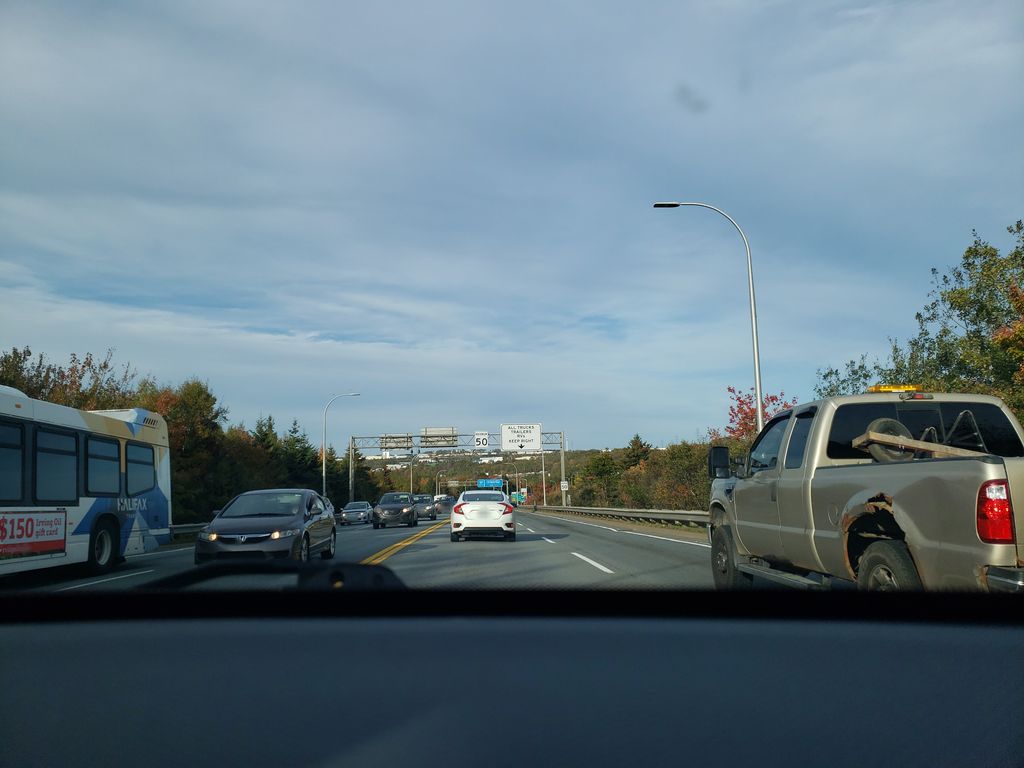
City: halifax